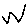
Label: zigzag